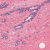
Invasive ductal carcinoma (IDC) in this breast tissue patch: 0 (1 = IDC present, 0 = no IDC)